Interaction volume radius: 10 \u00c5
Interaction volume height: 20 \u00c5
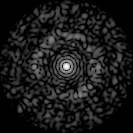
Disorder parameter: 0.8428